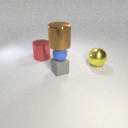
small blue rubber sphere above small gray rubber cube